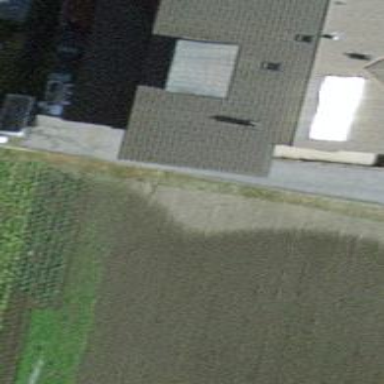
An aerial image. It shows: Simple and straightforward house.